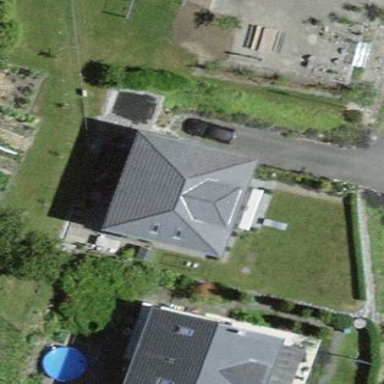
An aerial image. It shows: Residential building.